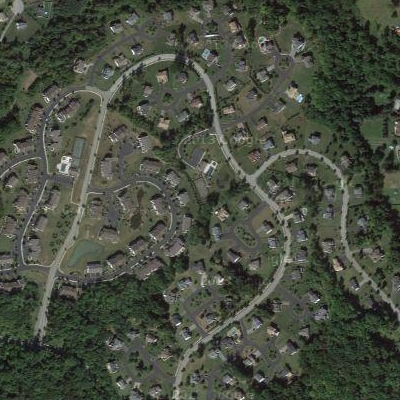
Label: Resident